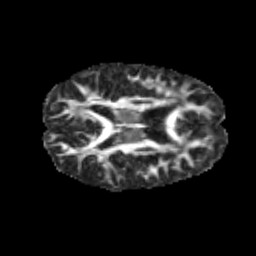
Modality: FA
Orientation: axial
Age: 11
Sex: male
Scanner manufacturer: siemens
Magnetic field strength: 3 T
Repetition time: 3.8 s
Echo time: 0.07 s